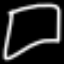
Label: square